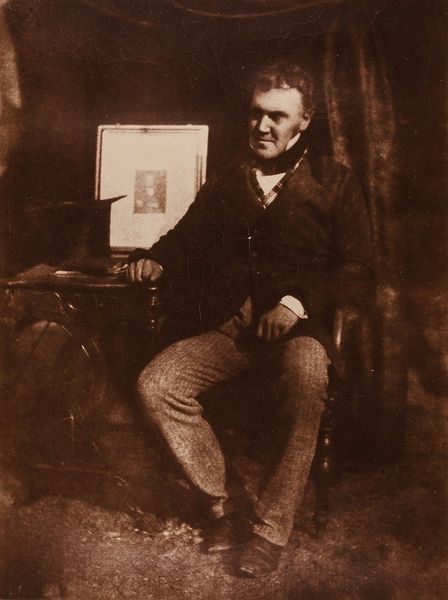
Titel: Dr. Carntheis
Künstler: David Octavius Hill
Standort: Hamburg
Institution: Museum für Kunst und Gewerbe Hamburg
Schlagwörter: mann, zylinder, anzug, bild, portrait, vorhang, figur, sitzend, papier, tischchen, foto, fotografie, photographie, schwarz-weiß, photo, ordentlich, lichtbild, bildwerke, angewandte und bildende kunst, hessische systematik, porträt, porträtfotografie, porträtphotographie, pigmentdruck, kartonpassepartout